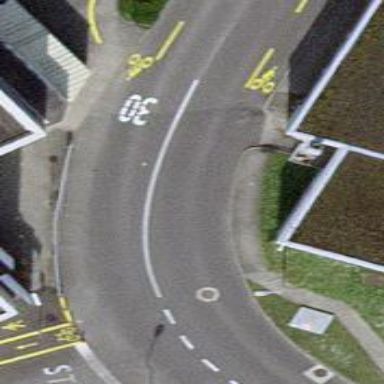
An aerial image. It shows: Unclassified road with asphalt surface and sidewalks on both sides. There is designated cycle lane on both sides of the road.